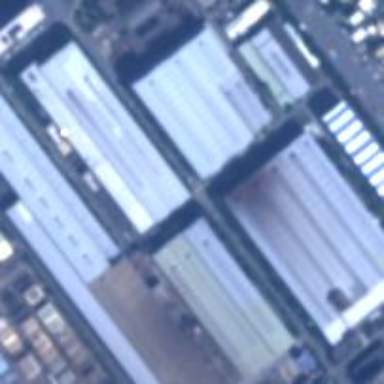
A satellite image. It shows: Industrial area enclosed by wall.